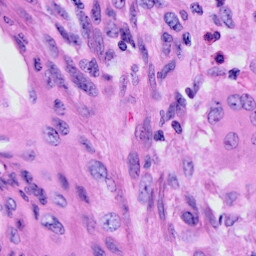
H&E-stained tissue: Cervix